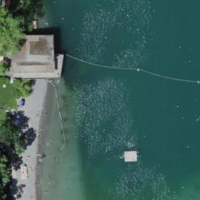
EUNIS habitat code: 55
Species observed at this site:
Najas marina
Mergus merganser